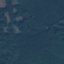
Land use / land cover class: Forest